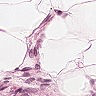
Metastatic tissue present: no